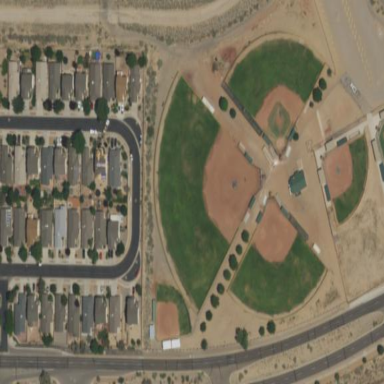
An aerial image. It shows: Baseball pitch for leisure land.